Question: Ok, in my XNA project i've added simple shader + model loading code, anything works. I created a very simple low-detailed model in 3Ds Max. Exported and imported to XNA with FBX format.
The problem is:
if i move my simple camera to some distance from this model, one of its components starts to flicker. I tried another model and there is the same situation, some of components start to flicker and only if i get to some distance from model.
This flickering (or blinking or ..) appears only with textured objects (probably), and looks like:
in each frame random parts/pixels of model (or not so random) replaced with object which is behind a model or its component... :(
UPDATE: Now i know - problem is in my model (i checked some other models). I dont understand why but Plane object gives that flickering. Maybe the problem is not in Plane object.

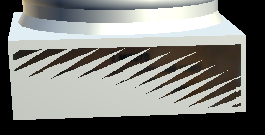
Answer: This is only an educated guess but:
A perspective camera gives you a viewable area that looks like this:

Your Z-buffer (depth buffer) covers the range between the near and the far planes. A typical Z-buffer might have 24-bits of precision, giving you 2 possible values. The further apart your near and far planes are, the greater the world-space distance each possible value must covers. In other words: your Z buffer is less accurate.
<URL>. This is where the Z-buffer is not accurate enough to differentiate between the depths of two given pixels. So you end up with pixels that should have been rejected as being "behind" what was already rendered, drawn instead.
(Alternately your model has some coplanar or nearly coplanar triangles - that is triangles who's surfaces are too close together. Same issue: Not enough precision in the Z-buffer to differentiate between the two surfaces.)
You may also wish to enable backface-culling ('RasterizerState.CullCounterClockwise'), if it is not already enabled. This culls triangles facing away from the camera, removing one possible source of Z-fighting.